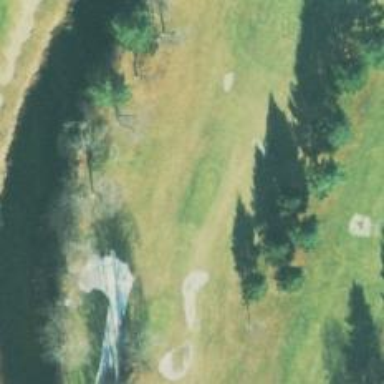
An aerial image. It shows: Golf hole.